Question: What Im trying to do is to close the cmd after running a cargo tomcat server through a batch script.. I've tried attempts such as;
- start mvn -P cargo.run && exit- start "" mvn -P cargo.run
exit- start "" mvn -P cargo.run -Drepo.path=storage
exit /b
none of them seems to work, and the cmd is still staying open. As seen in the SS.
Anyone who might know how it could be done?
[]
-
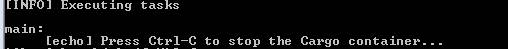
Answer: what you try, is like '(start ... ) && exit'. You need 'start (... & exit)' (logical notation, will not work like this).
You have to escape the '&' to be passed to the new instance:
'''
start mvn -P cargo.run ^& exit
'''
If you need '&&', escape both of them:
'''
start mvn -P cargo.run ^&^& exit
'''
('&' = "and then", '&&' = "if previous command was successful, then")